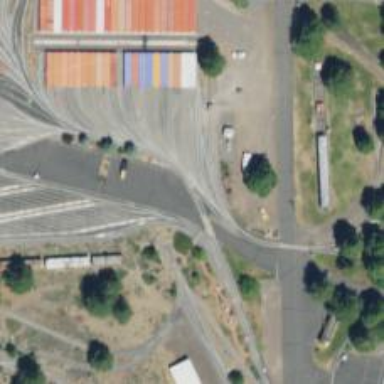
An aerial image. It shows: Railway crossing.